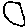
Label: circle